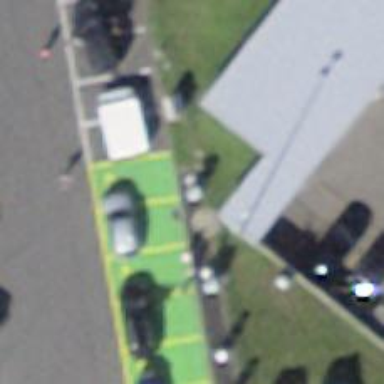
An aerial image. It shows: Charging station.